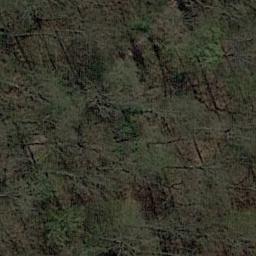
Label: forest